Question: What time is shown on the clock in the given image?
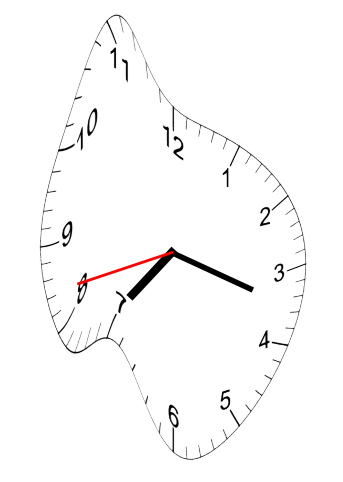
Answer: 07:17:42